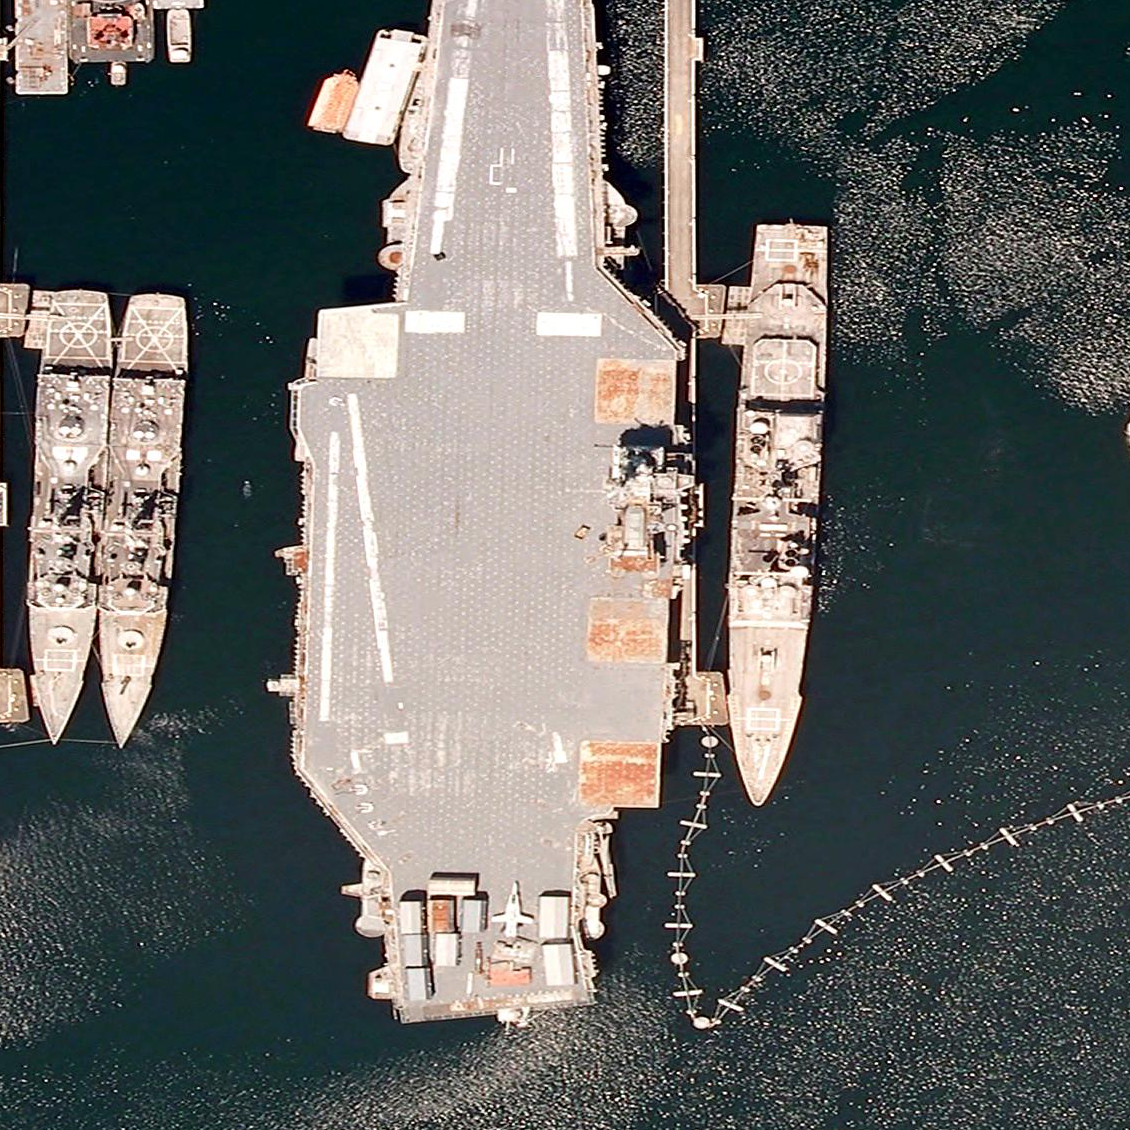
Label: aircraft_carrier